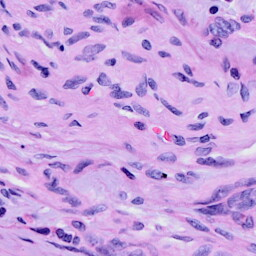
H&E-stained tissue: Cervix